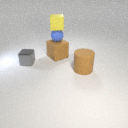
small yellow rubber cube above small blue rubber sphere